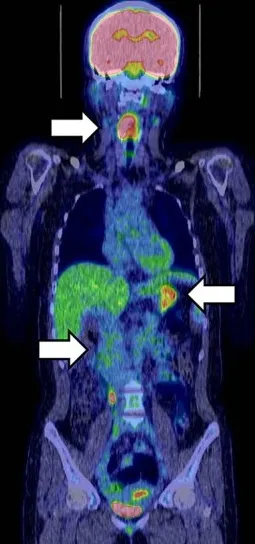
(C) Improvement of the laryngeal LPD lesion after bone marrow transplantation (BMT).
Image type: radiology (pet)